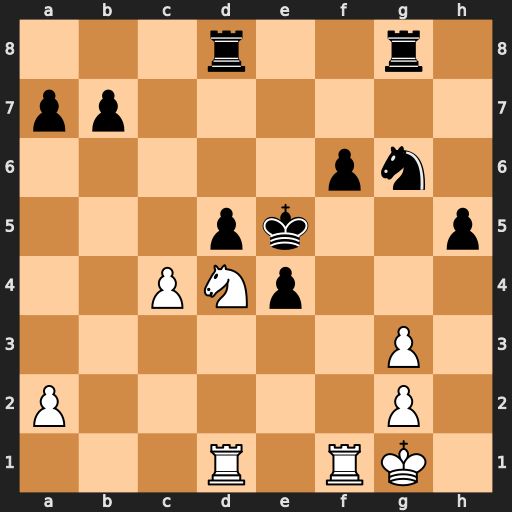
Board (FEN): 3r2r1/pp6/5pn1/3pk2p/2PNp3/6P1/P5P1/3R1RK1
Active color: w
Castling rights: -
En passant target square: -
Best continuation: Rf5+ Kd6 Rxd5+ Ke7 Nf5+